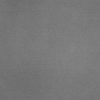
Label: dusty